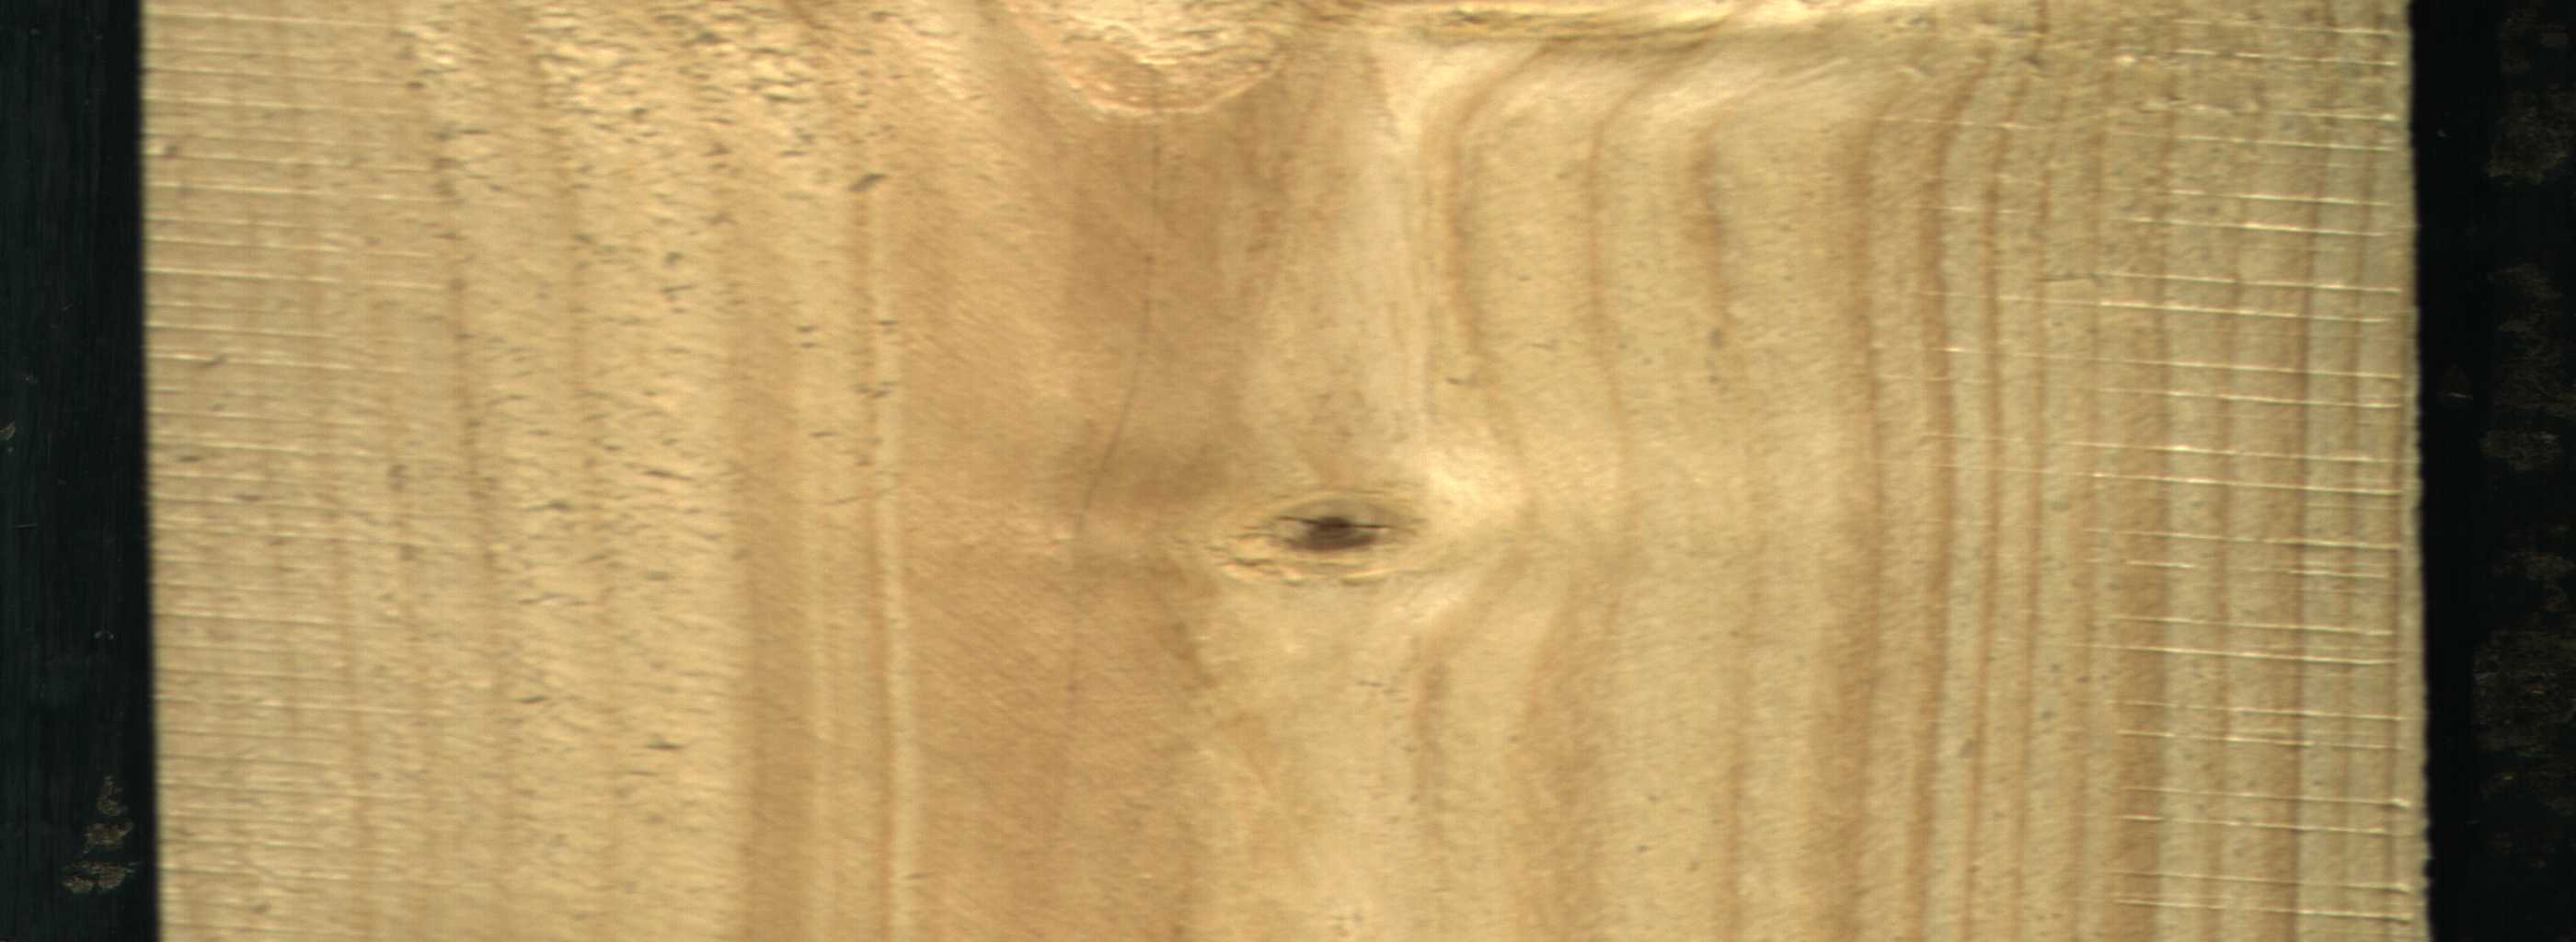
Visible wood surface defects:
knot_with_crack